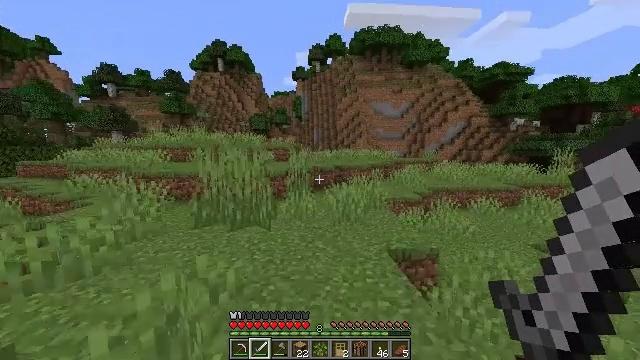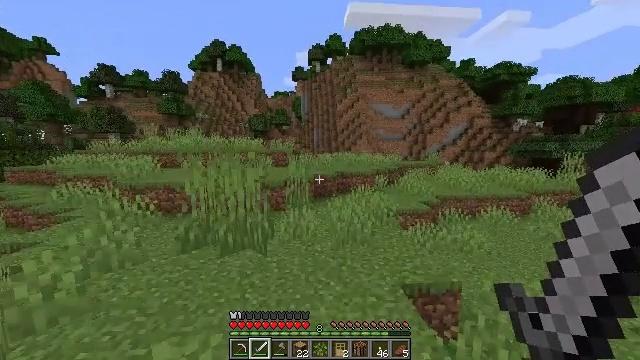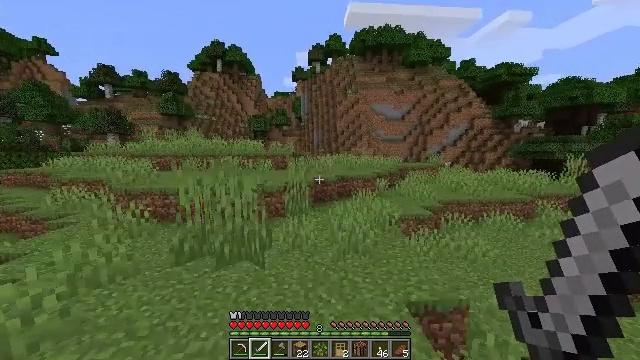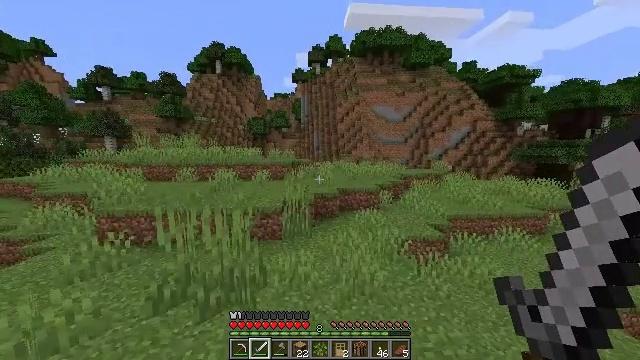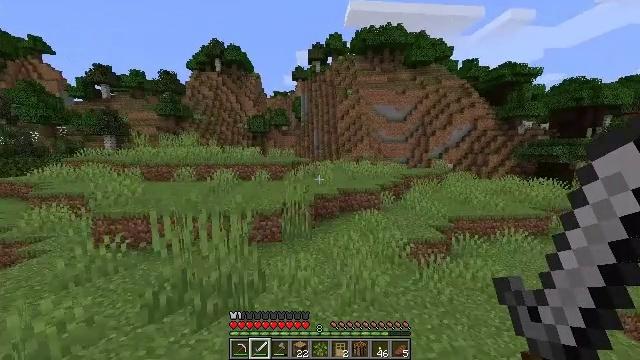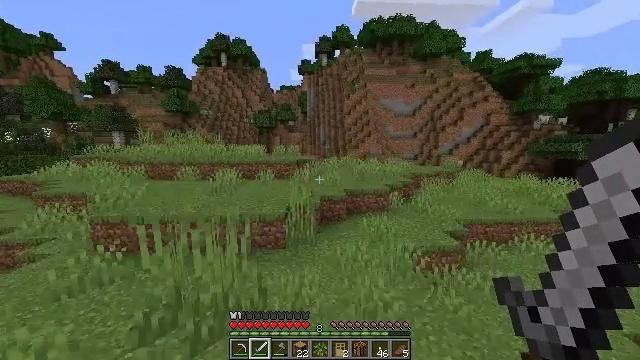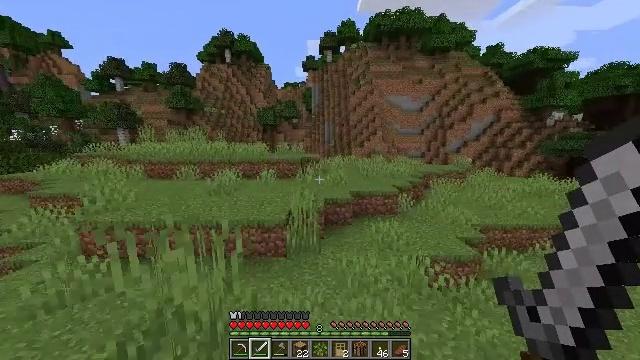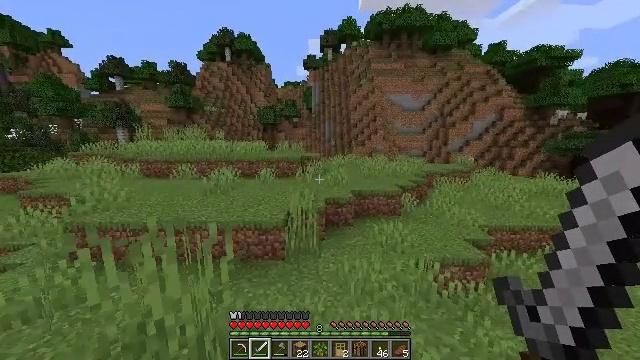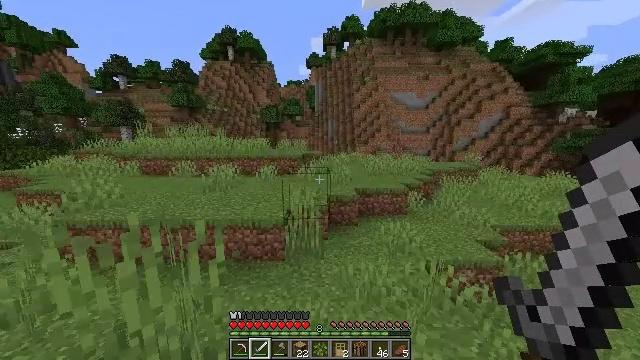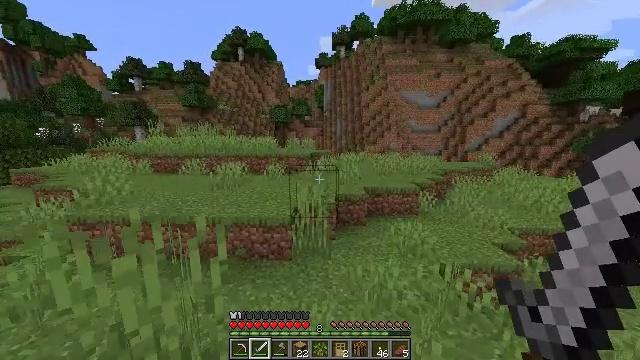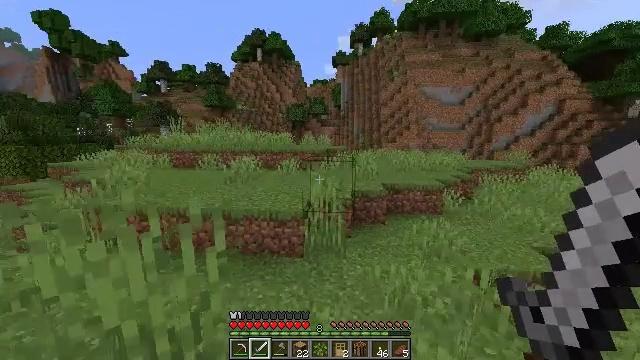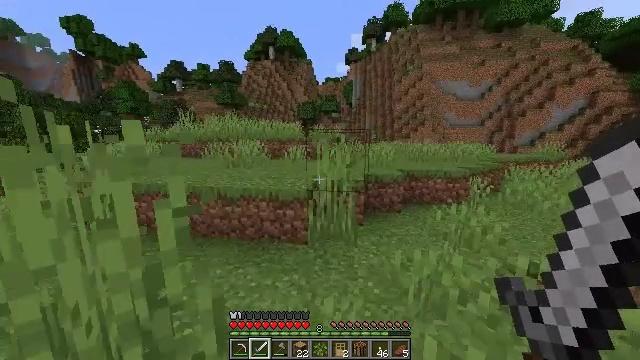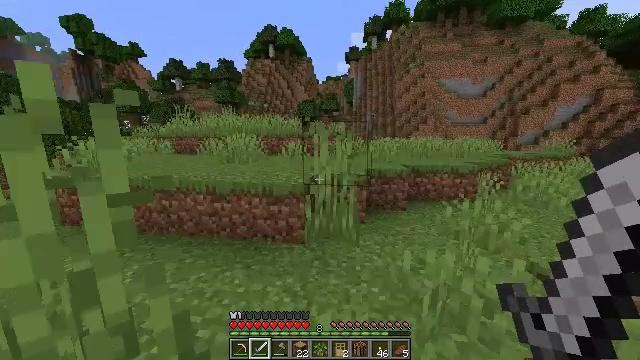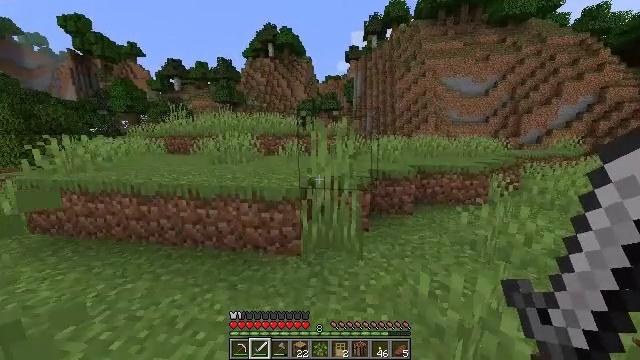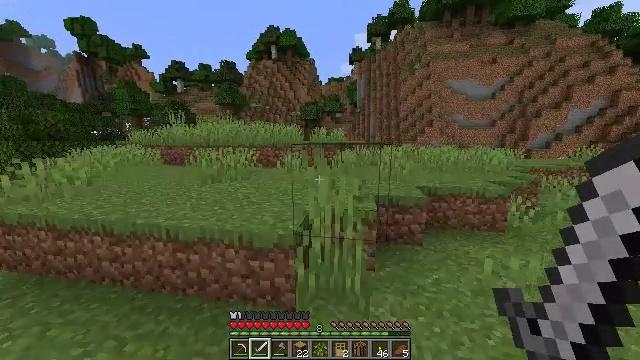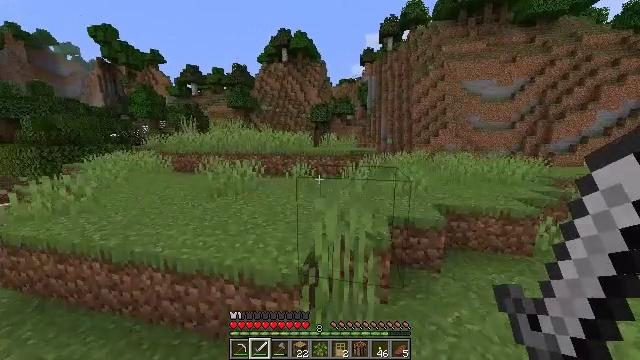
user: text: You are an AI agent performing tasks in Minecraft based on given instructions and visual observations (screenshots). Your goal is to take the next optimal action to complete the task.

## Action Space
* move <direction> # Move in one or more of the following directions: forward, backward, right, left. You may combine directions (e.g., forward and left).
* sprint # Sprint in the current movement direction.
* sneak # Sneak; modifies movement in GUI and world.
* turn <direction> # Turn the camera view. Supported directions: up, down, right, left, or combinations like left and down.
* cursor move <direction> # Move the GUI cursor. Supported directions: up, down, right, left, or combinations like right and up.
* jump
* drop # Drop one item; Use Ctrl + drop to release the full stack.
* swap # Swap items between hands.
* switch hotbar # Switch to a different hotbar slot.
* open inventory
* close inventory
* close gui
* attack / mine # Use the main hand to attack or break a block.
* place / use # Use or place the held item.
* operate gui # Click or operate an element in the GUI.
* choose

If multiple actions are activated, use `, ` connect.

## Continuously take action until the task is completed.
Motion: motion action
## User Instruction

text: Mine oak leaves.
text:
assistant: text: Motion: move forward, sprint, jump
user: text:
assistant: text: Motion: move forward, sprint, jump
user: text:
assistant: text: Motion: move forward, sprint, jump
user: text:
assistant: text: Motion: move forward, sprint, jump
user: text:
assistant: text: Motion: move forward, sprint, turn left and down, jump
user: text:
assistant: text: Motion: move forward, sprint, turn left, jump
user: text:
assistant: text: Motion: move forward, sprint
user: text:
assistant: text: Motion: move forward, sprint
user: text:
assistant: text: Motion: move forward, sprint, turn left
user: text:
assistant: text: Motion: move forward, sprint, turn left
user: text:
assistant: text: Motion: move forward, sprint, turn left
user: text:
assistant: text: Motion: move forward, sprint
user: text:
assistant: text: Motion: move forward, sprint
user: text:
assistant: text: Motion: move forward, sprint, jump
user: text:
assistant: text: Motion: move forward, sprint, turn left, jump
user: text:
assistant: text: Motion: move forward, sprint, turn left, jump
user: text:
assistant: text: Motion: move forward, sprint, turn left, jump
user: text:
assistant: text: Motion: move forward, sprint, jump
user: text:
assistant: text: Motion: move forward, sprint, jump
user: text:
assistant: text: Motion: move forward, sprint, jump
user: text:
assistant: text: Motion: move forward, sprint
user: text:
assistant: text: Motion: move forward, sprint
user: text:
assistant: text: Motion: move forward, sprint, turn right and up
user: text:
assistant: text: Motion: move forward, sprint, turn right and up
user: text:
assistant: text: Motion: move forward, sprint, turn up
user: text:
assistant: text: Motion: move forward, sprint, turn up
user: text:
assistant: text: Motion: move forward, sprint
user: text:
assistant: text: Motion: move forward, sprint
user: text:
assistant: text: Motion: move forward, sprint, turn right
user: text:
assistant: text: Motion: move forward, sprint, turn right